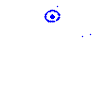
Particle: pion